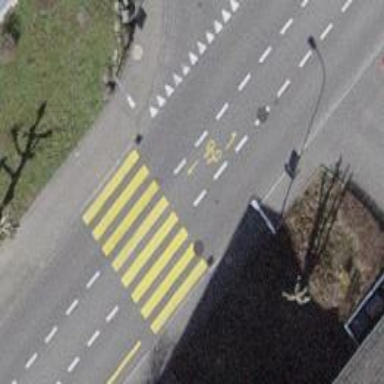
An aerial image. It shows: Marked road crossing.